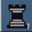
Piece: bR